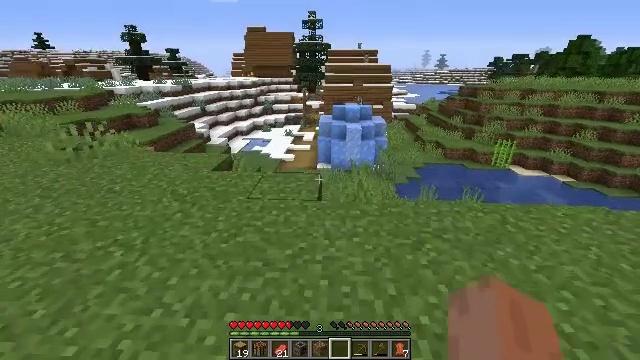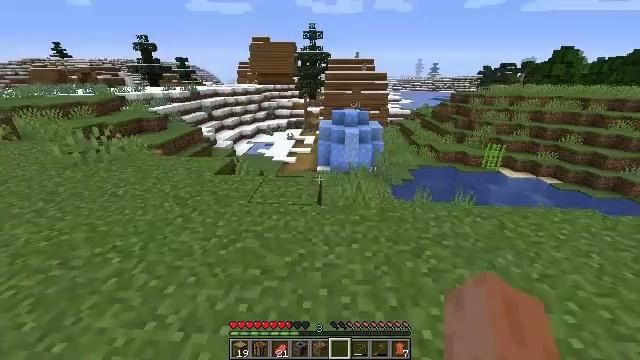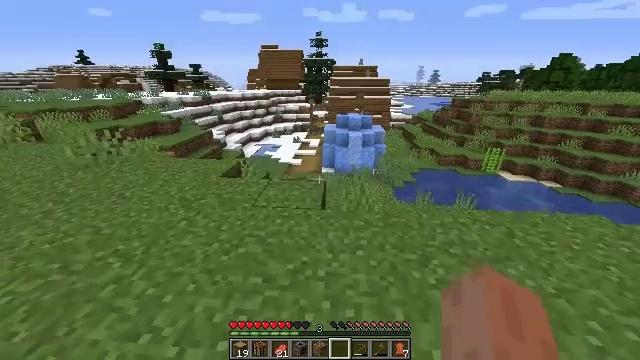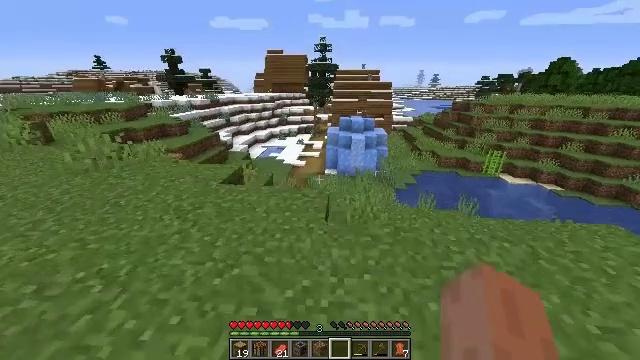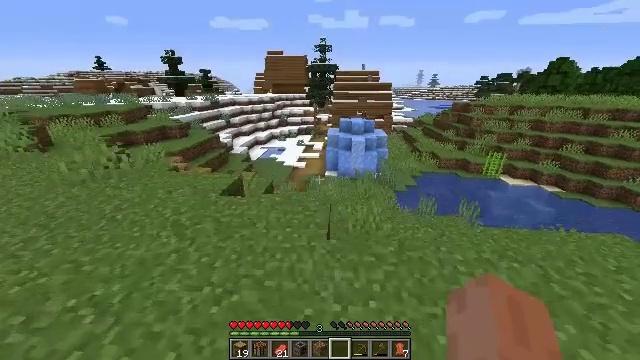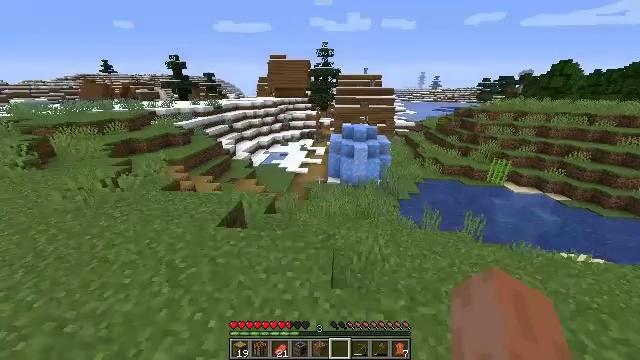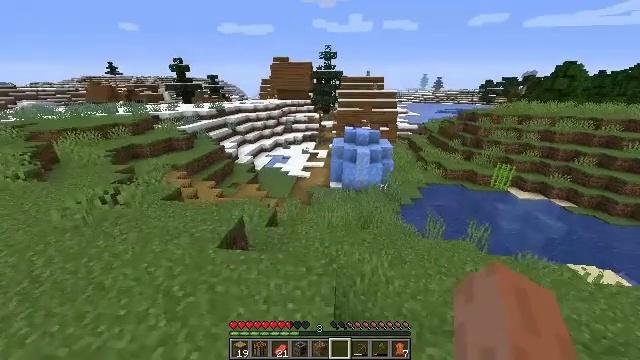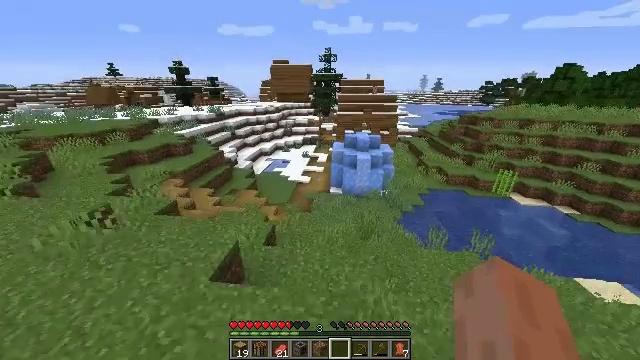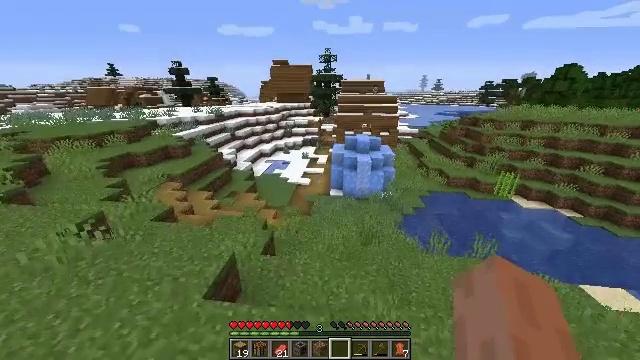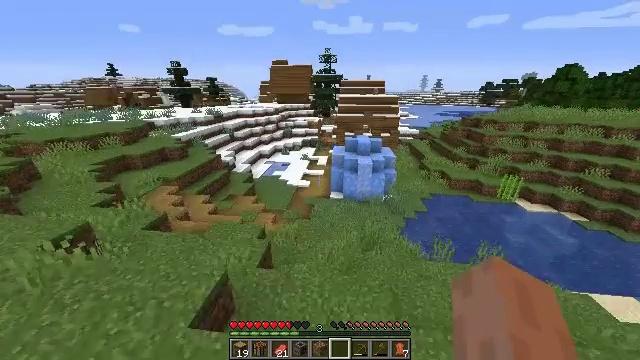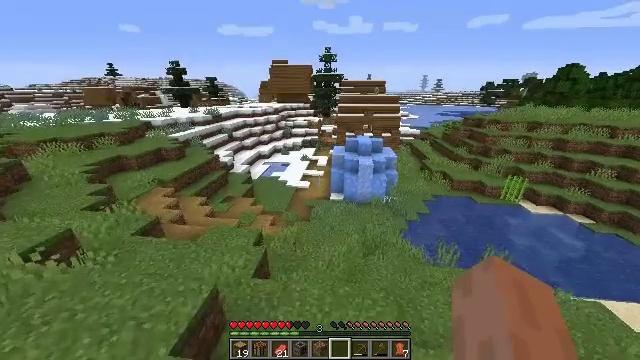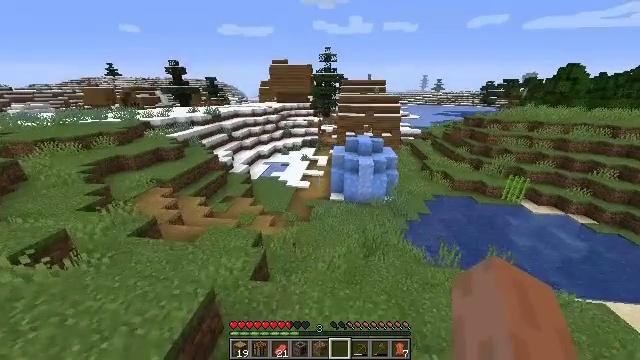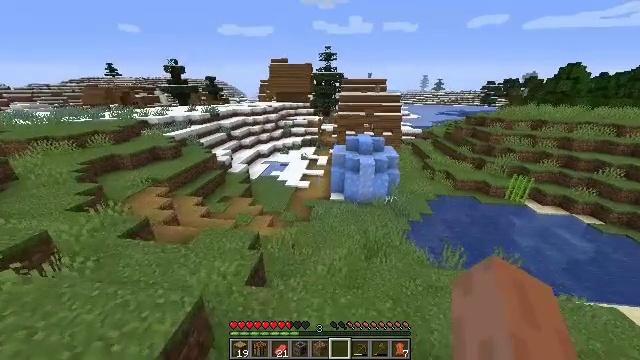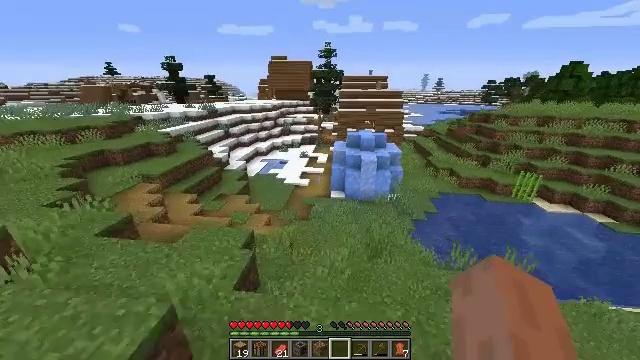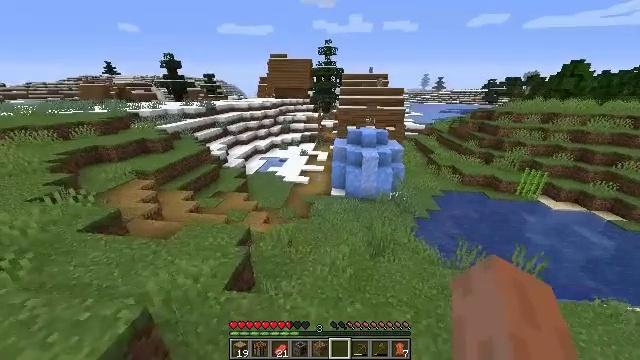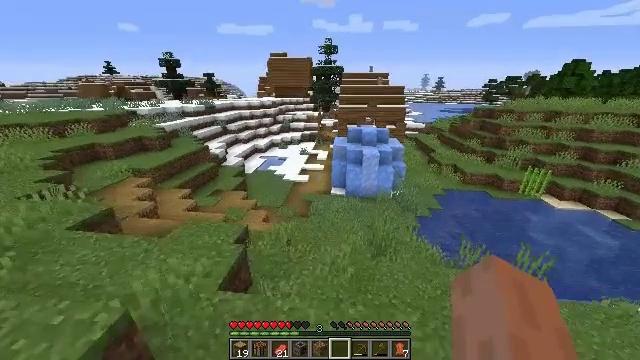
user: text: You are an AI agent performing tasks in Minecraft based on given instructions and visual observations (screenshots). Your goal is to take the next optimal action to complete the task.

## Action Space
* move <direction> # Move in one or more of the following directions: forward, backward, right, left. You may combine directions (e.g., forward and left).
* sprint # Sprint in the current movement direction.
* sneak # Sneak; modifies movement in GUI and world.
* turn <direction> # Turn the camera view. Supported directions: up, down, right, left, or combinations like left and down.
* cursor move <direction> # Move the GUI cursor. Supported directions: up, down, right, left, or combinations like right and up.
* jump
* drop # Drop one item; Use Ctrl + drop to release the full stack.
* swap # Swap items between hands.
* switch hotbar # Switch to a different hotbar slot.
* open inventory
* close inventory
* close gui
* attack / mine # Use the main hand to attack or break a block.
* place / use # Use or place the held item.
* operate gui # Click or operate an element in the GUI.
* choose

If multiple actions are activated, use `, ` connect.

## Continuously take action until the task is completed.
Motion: motion action
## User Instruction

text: Break the blue bed to move it.
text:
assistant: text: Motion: move forward, sprint
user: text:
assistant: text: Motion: move forward, sprint, turn left
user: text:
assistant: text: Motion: move forward, sprint
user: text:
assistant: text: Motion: move forward, jump
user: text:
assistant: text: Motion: move forward, jump
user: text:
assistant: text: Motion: move forward, jump
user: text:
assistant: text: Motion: move forward, jump
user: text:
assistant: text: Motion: move forward, jump
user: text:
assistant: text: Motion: move forward, jump
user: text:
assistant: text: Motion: move forward, jump
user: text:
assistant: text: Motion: move forward, jump
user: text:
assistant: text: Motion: move forward, jump
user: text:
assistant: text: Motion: move forward, jump
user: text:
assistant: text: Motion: move forward, jump
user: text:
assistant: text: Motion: move forward, jump
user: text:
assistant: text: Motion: move forward, jump
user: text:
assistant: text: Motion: move forward, jump
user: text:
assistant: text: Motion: move forward, jump
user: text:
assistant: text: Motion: move forward, jump
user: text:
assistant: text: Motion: move forward, jump
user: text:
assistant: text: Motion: move forward, jump
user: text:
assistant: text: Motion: move forward, jump
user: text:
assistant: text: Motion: move forward, jump
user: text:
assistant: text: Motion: move forward, jump
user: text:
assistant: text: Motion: move forward, jump
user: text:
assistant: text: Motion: move forward, jump
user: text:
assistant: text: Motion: move forward, jump
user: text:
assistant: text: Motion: move forward, jump
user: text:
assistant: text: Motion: move forward, jump
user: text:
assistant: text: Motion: move forward, jump